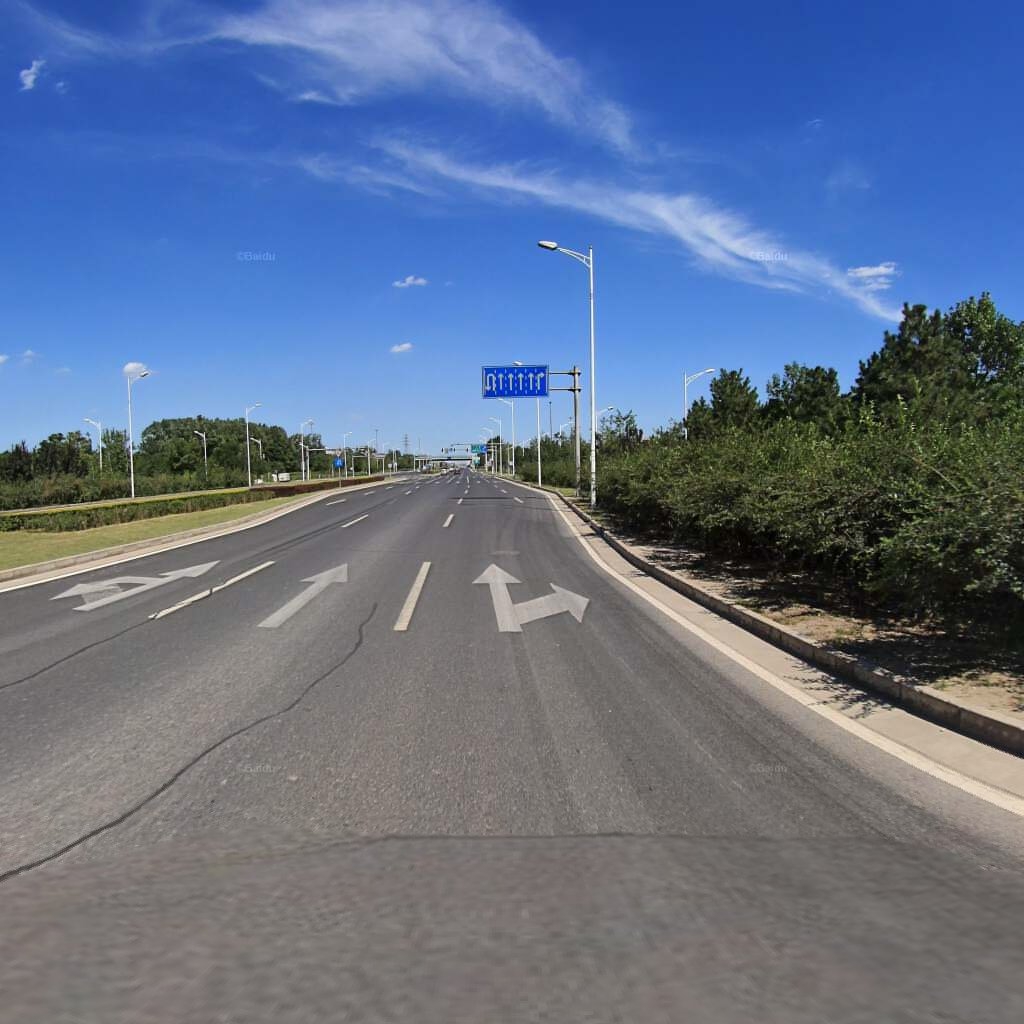
Region: Haidian
Road damage annotations: longitudinal patch, longitudinal patch